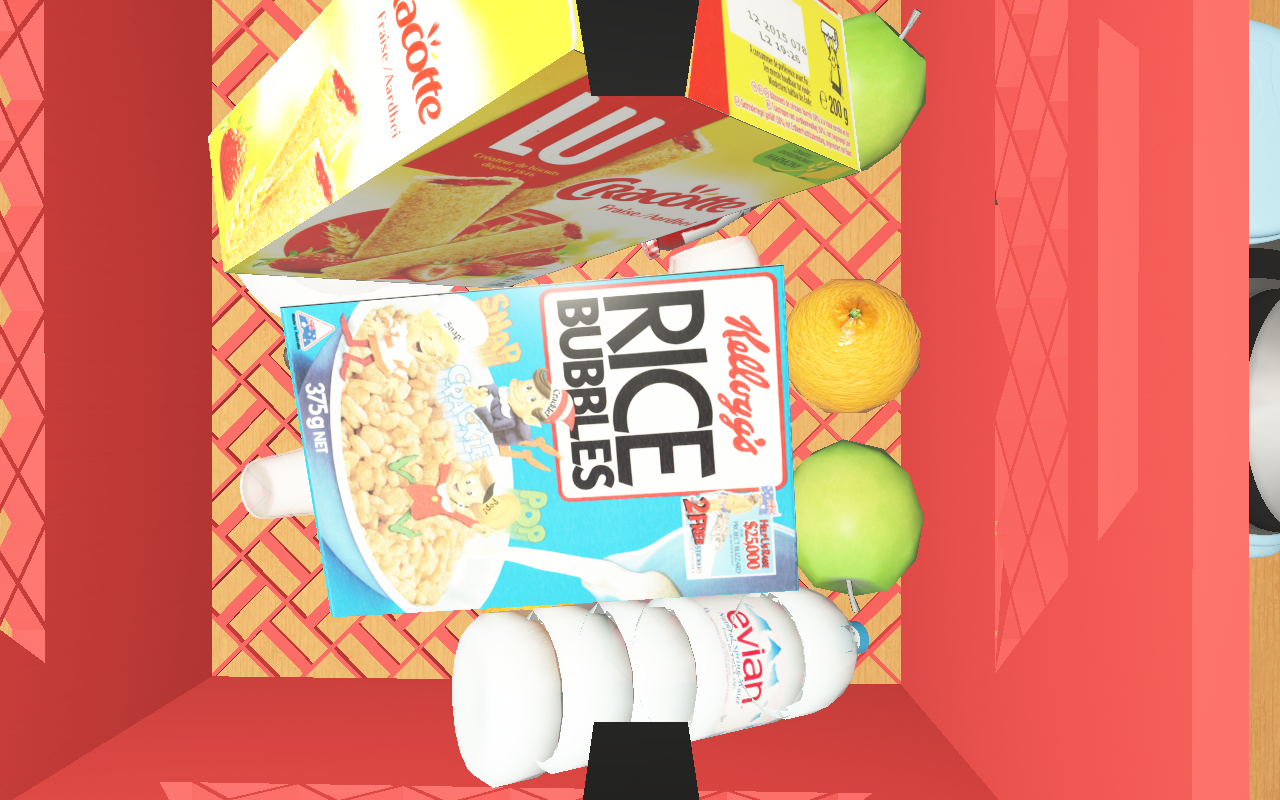
Objects in the scene:
carafe
water bottle
apple
orange
orange
plate
honey jar
jam jar
cereal box